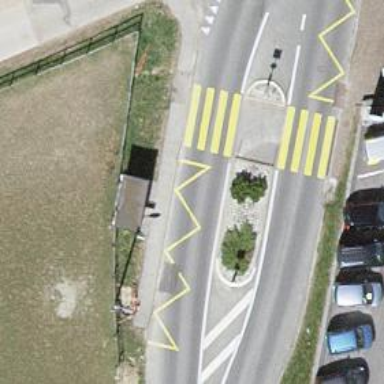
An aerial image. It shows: Bus stop with platform for public transport.